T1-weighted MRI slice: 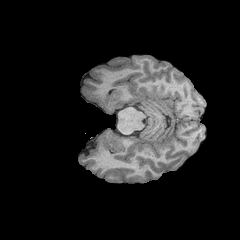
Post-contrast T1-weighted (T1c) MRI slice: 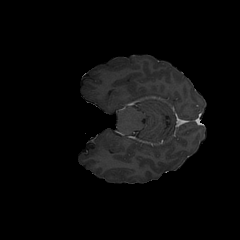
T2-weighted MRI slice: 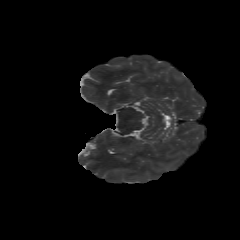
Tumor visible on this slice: yes